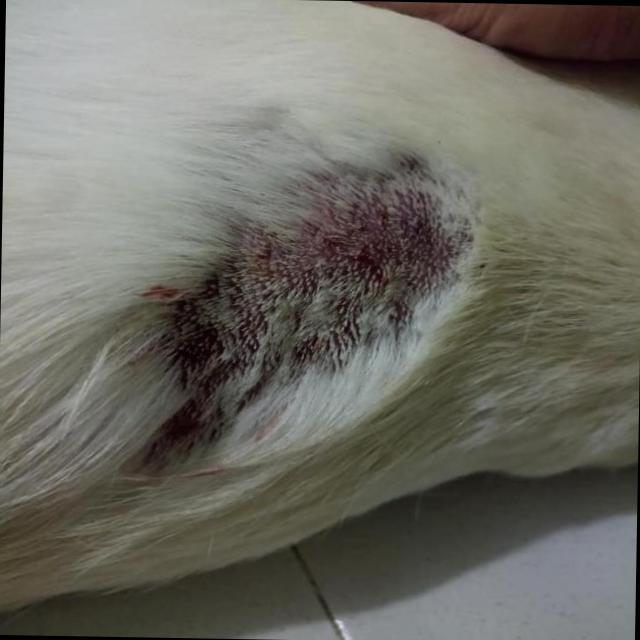
Canine dermatitis — inflammation of the skin presenting with erythema, pruritus, papules, and excoriation. May be allergic, contact, or atopic in origin.